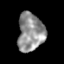
Tissue: lung
Cell type: Epithelial cells
Senescence score: 0.5639
Nuclear area (px): 981
Mean DAPI intensity: 146.413